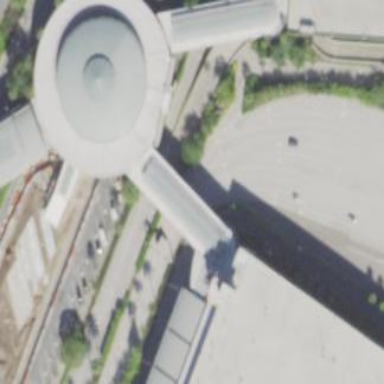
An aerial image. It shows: Bridge with beam structure and round roof.